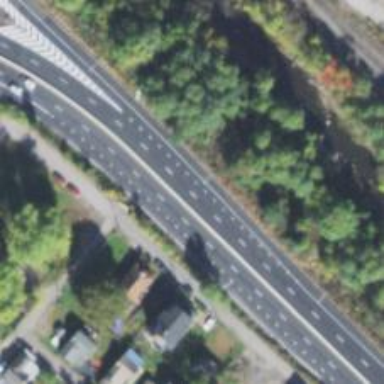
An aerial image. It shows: Motorway junction.